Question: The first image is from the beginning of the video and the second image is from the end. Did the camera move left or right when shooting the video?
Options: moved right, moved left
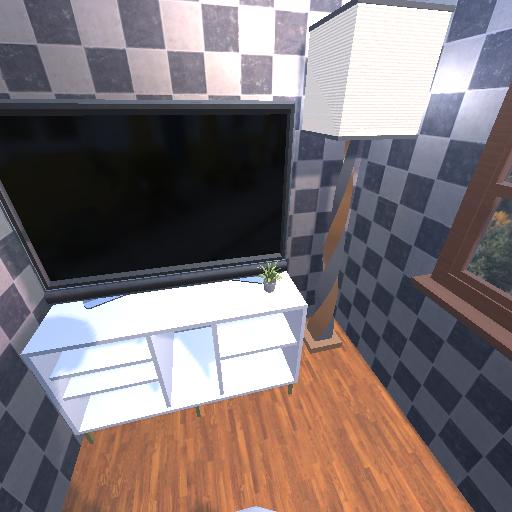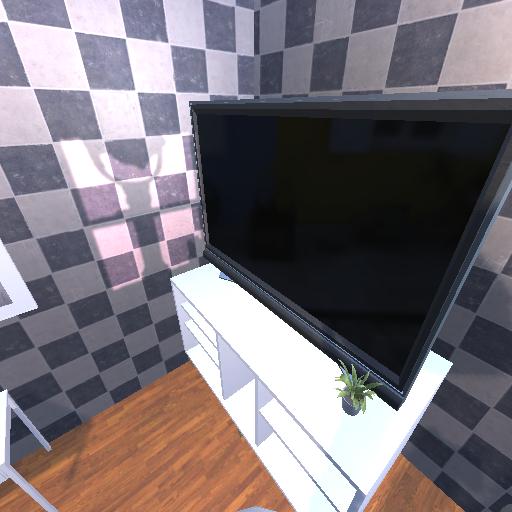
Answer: moved right